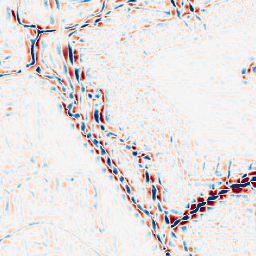
Category: wavelet
Decomposition family: wavelet_biorthogonal
Decomposition parameters: wavelet: bior2.4
level: 3
Upsampling method: cubic_mitchell
Upsampling parameters: scale: 4
Upsampling scale: 4